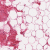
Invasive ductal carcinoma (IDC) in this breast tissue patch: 0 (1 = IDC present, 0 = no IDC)